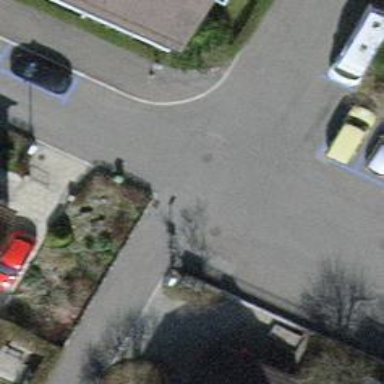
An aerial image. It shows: Living street.